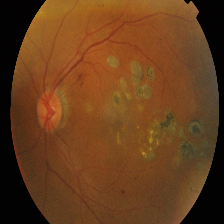
Diabetic retinopathy grade: Proliferative DR